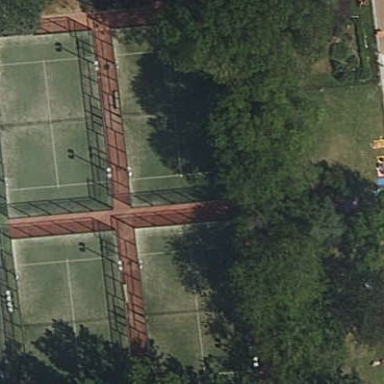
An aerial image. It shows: Tennis court in leisure pitch.